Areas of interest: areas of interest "Hospital"
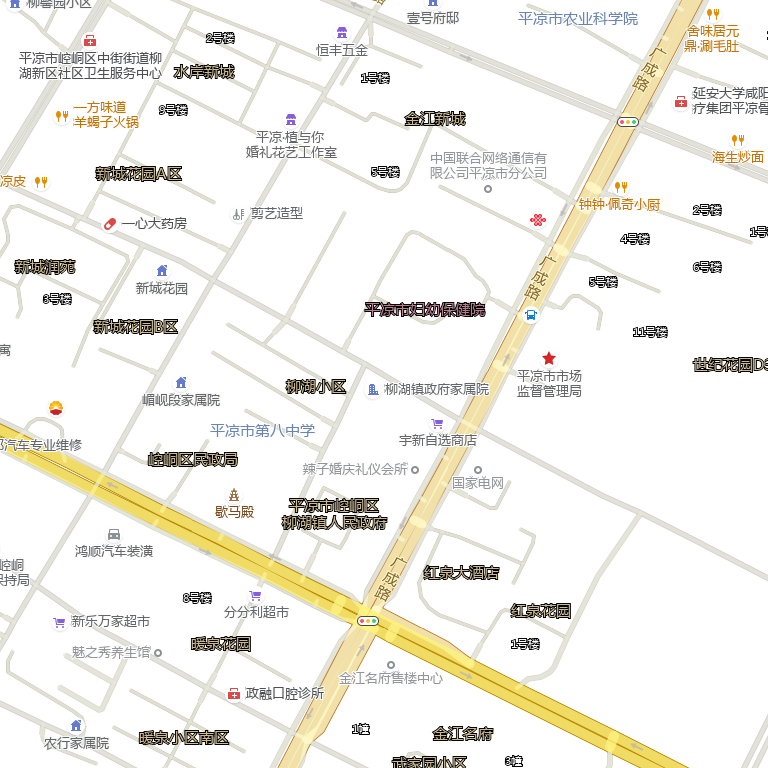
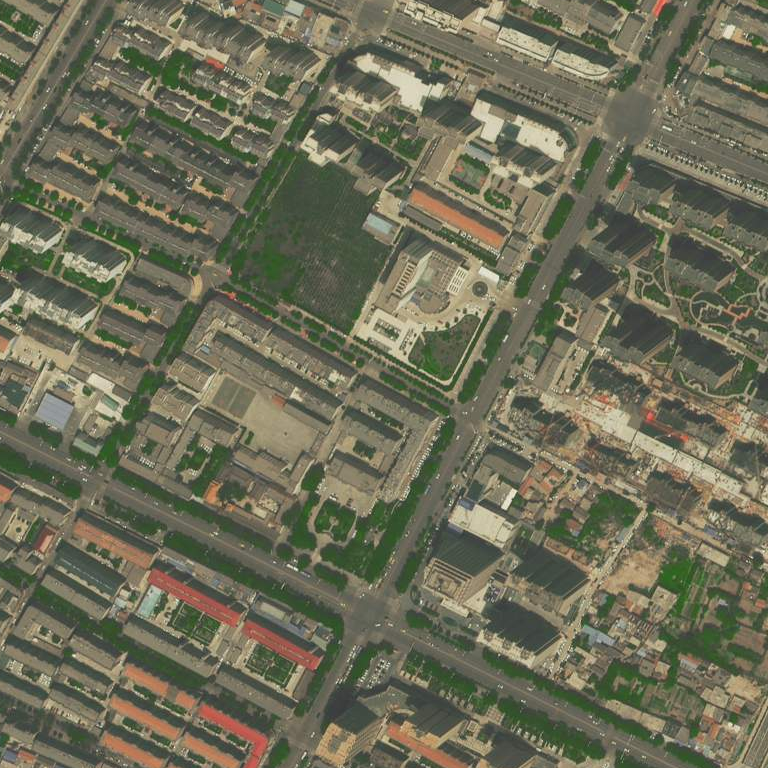